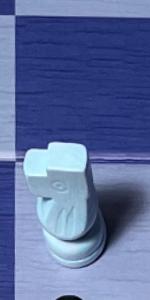
Label: Knight_White